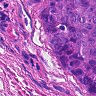
Metastatic tissue present: yes